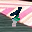
Label: 7